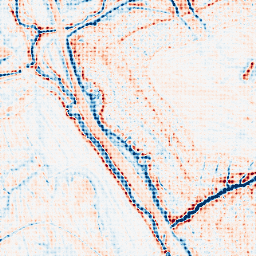
Category: edge_preserving
Decomposition family: anisotropic_diffusion
Decomposition parameters: iterations: 20
kappa: 50
gamma: 0.15
Upsampling method: sinc_blackman
Upsampling parameters: scale: 8
kernel_size: 8
Upsampling scale: 8